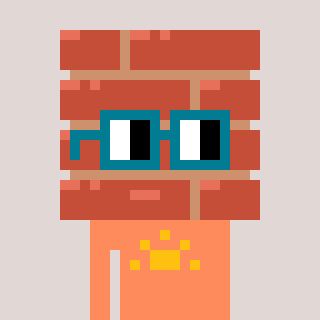
a pixel art character with square dark green glasses, a wall-shaped head and a peachy-colored body on a warm background